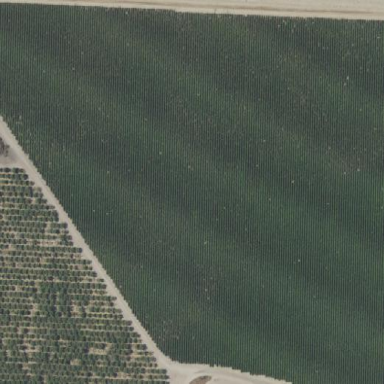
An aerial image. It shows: Almond orchard with rows of almond trees.